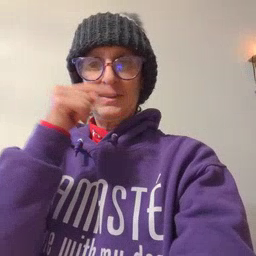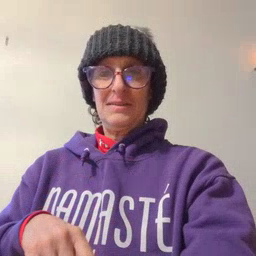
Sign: toothbrush